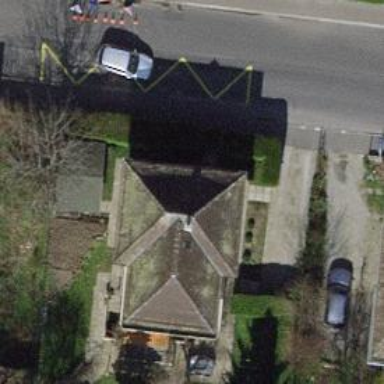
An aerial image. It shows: Hipped roof house.